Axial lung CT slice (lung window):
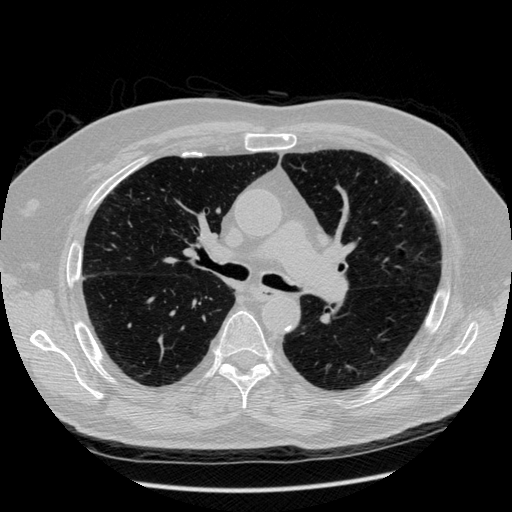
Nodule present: no